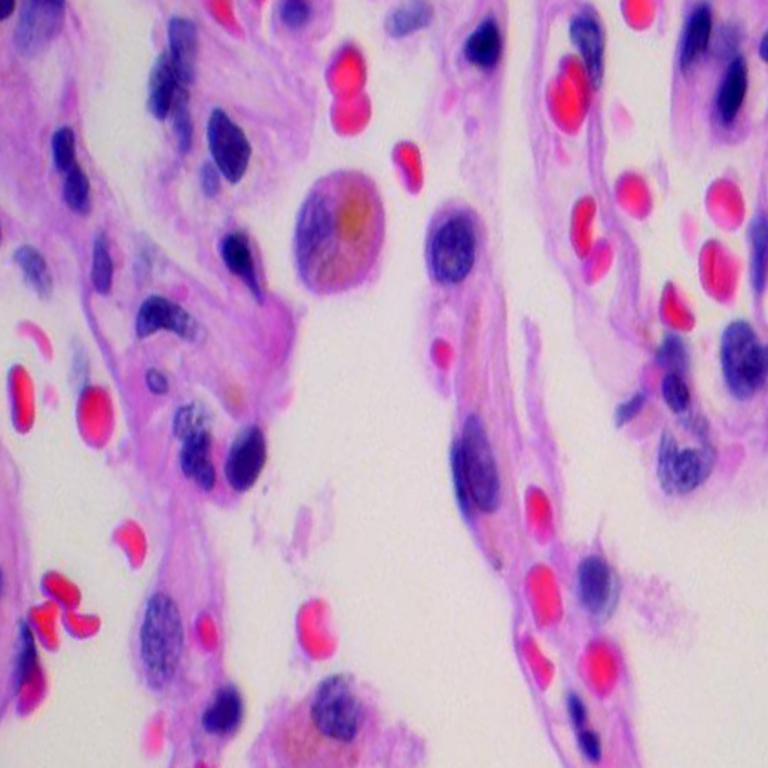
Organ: lung
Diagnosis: benign